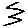
Label: zigzag